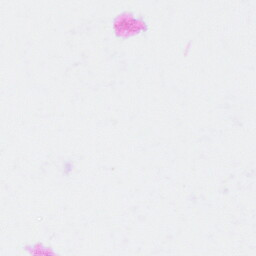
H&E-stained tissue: Breast